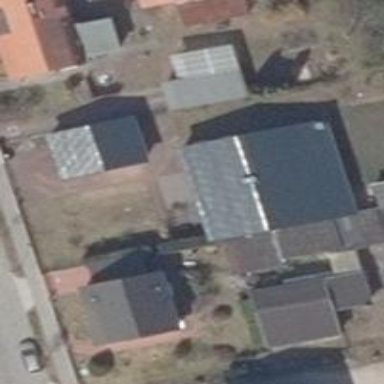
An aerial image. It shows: Detached building.